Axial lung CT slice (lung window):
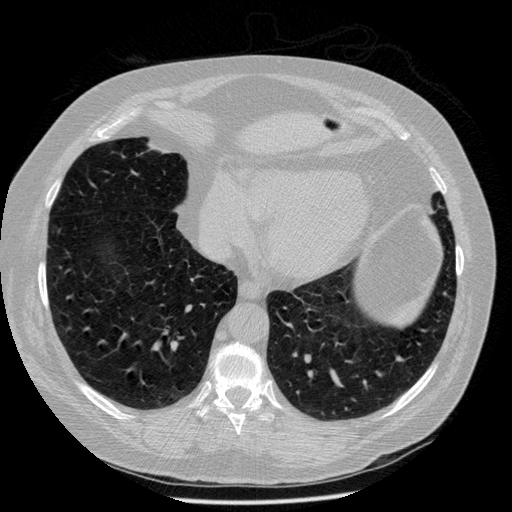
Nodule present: no